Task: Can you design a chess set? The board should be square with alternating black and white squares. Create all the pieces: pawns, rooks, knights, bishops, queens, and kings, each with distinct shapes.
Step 37:
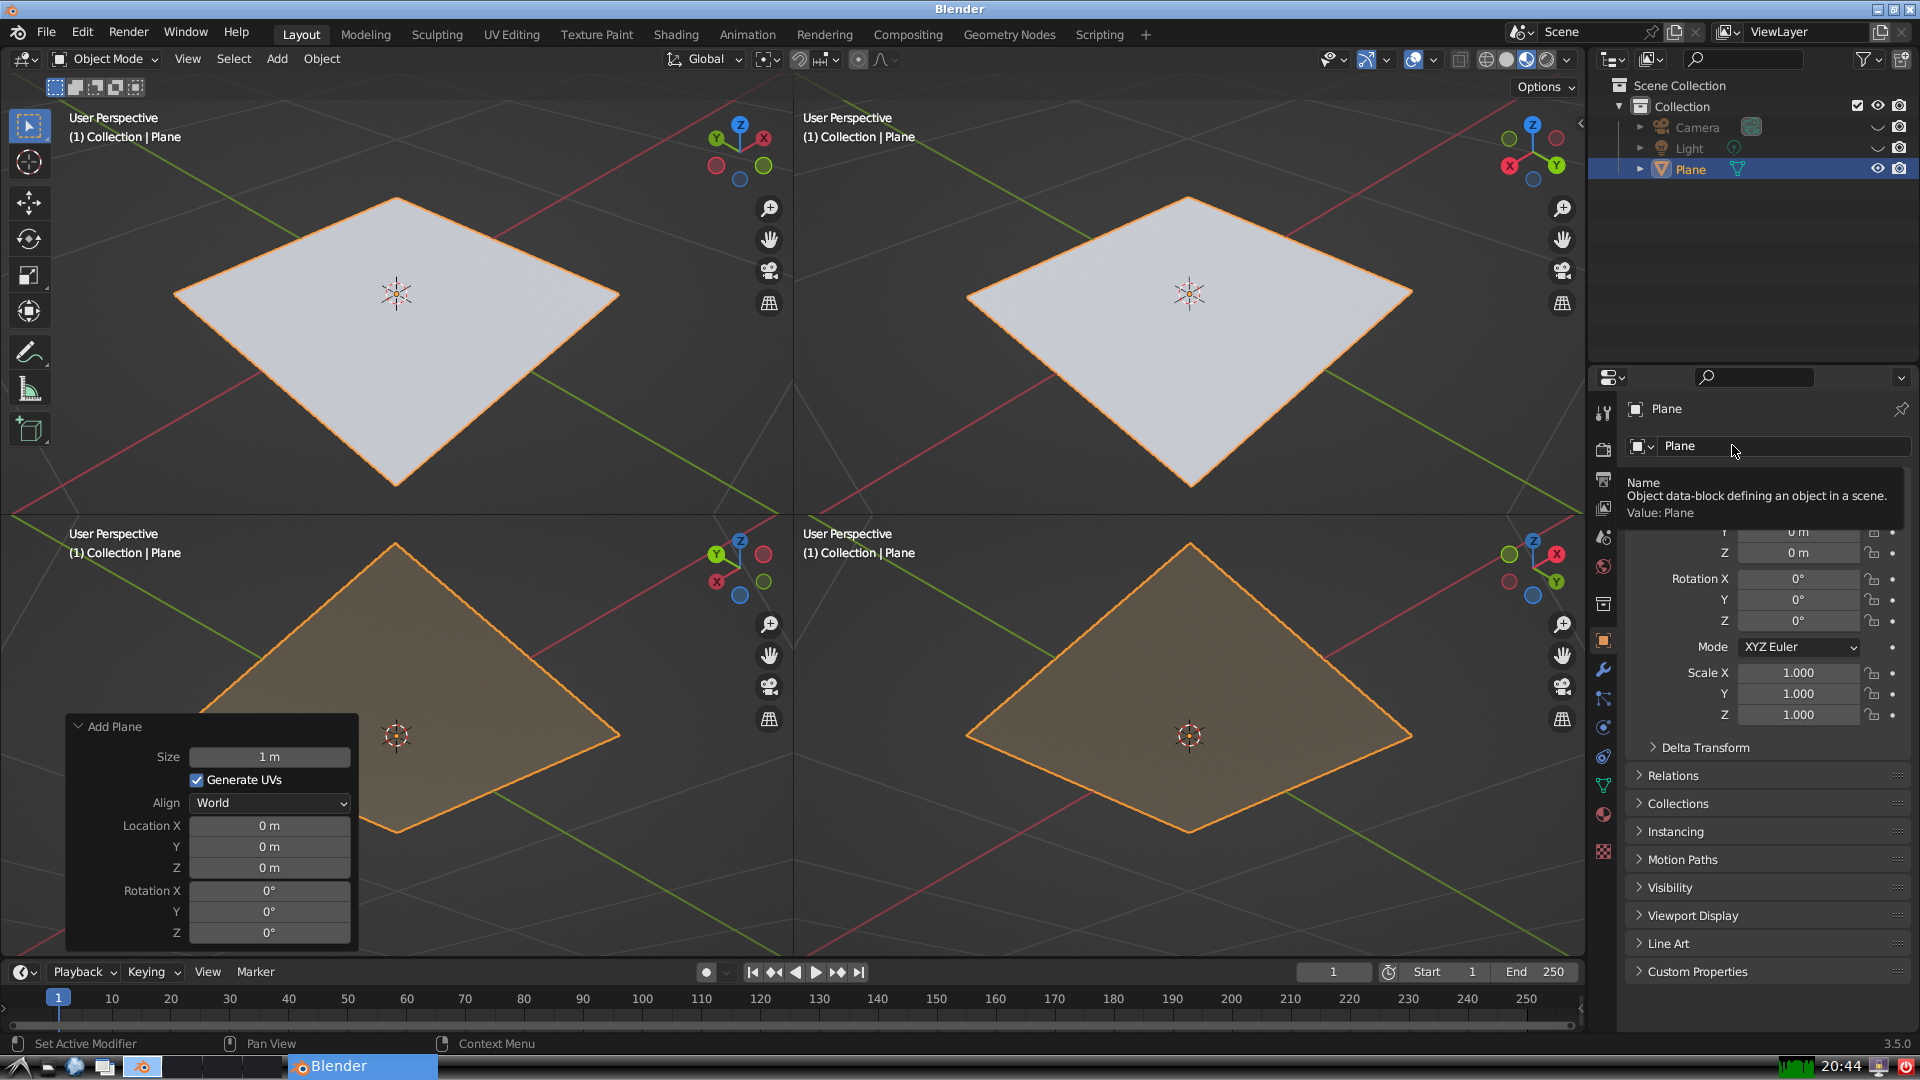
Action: click: no